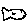
Label: fish